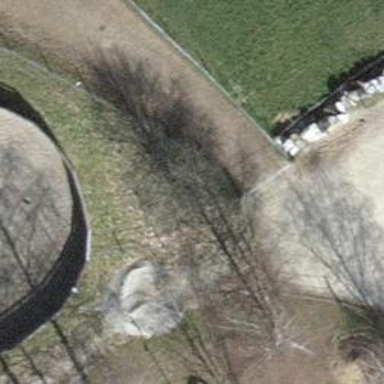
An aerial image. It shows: Fence.